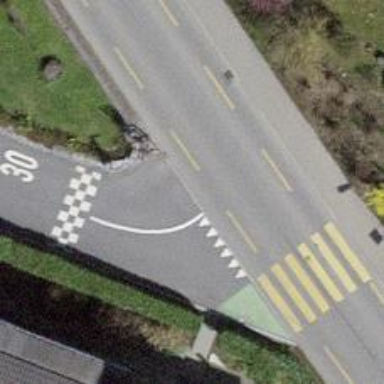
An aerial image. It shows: Road with "give way" sign.